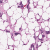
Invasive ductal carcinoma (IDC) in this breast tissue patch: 1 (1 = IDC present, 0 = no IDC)